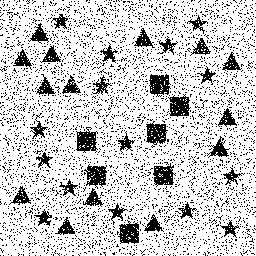
Squares: 7
Triangles: 14
Stars: 15
Total shapes: 36